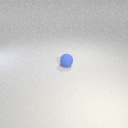
small blue rubber sphere